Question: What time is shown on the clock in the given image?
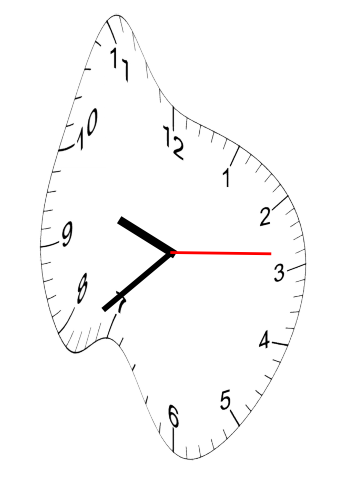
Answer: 09:38:14